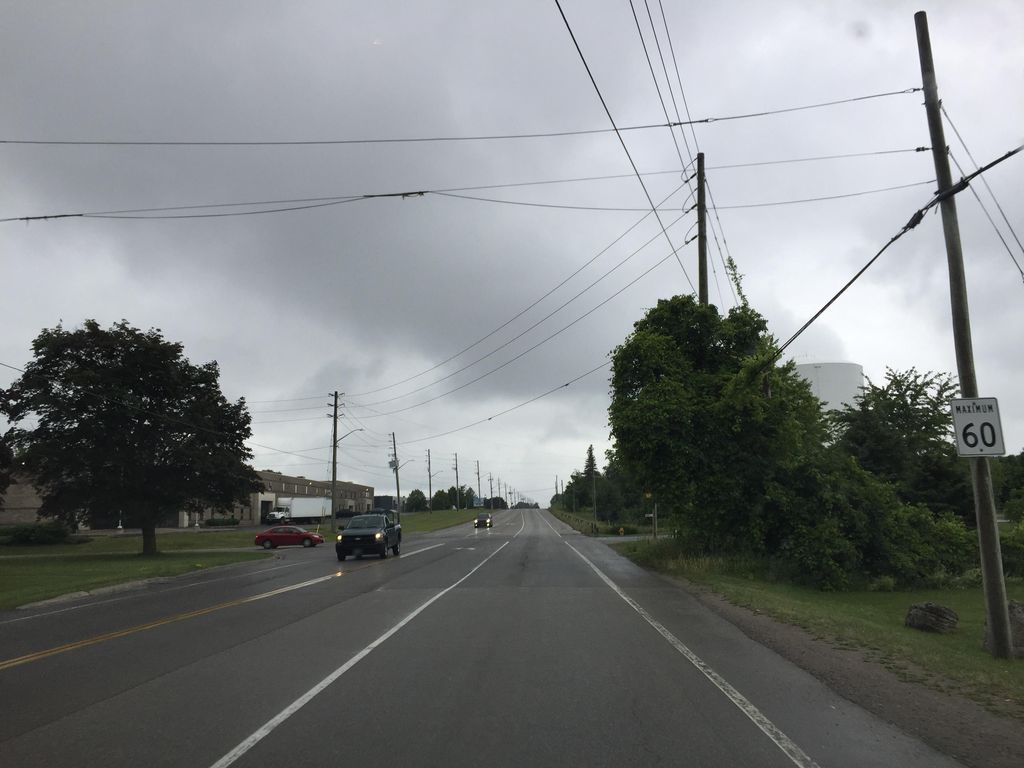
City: kitchener-waterloo